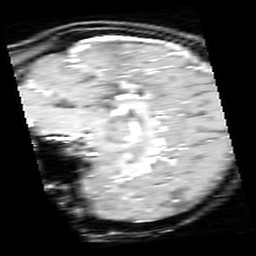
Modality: inplaneT1
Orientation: sagittal
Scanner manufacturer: ge
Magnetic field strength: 3 T
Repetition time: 0.2 s
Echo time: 0.0036 s